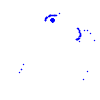
Particle: kaon